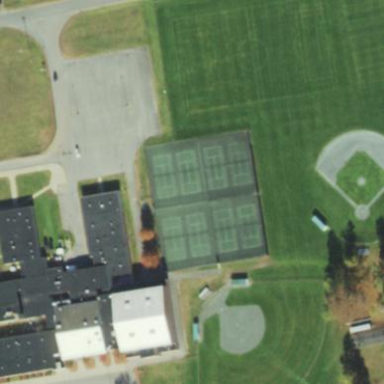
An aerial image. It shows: Tennis court in leisure pitch.